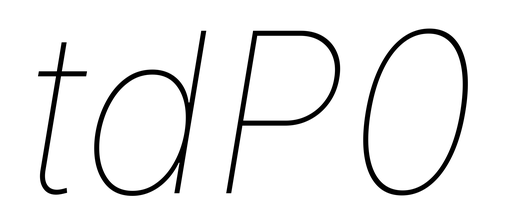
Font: Inter-Italic_Thin_Italic